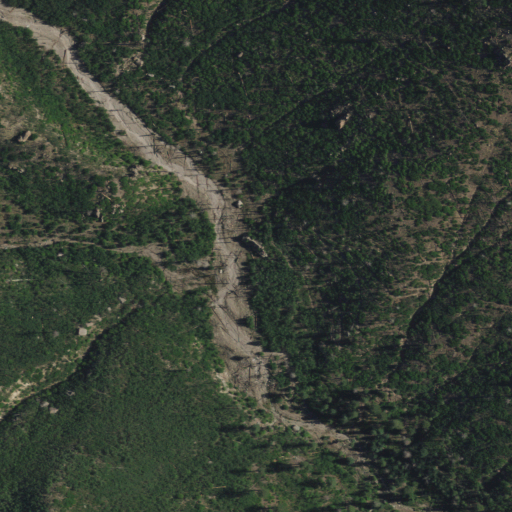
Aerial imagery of valley in New Mexico named Quemazon Canyon containing shrub and evergreen forest